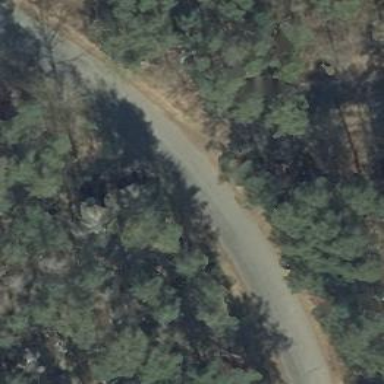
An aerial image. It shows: Unclassified road with asphalt surface.